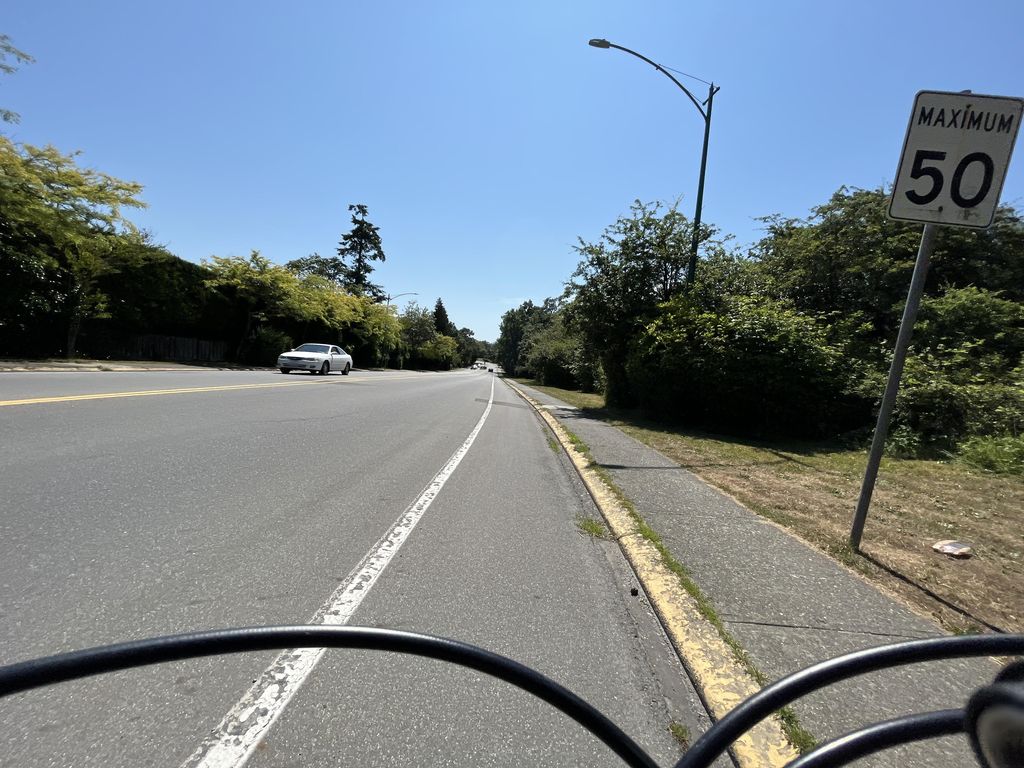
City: victoria